Question: <URL> almost does exactly what I need, but instead of using a drop-down, I'd like the edit to happen in the grid itself.

'UITypeEditorEditStyle' doesn't seem to be of much help because setting it to None eliminates the textbox control entirely.
Or, is there an easier way to get access to the TextBox that the control is using to hook into events there?
Ultimately, I'm looking for a text-entry widget that limits the length of the input that's 1. done inline, and 2. without having to wait until the user stops typing to give them an error or truncate the input.
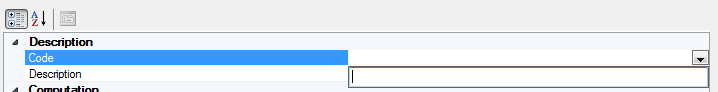
Answer: You could use a TypeConverter that would restrict the text once it's been entered. That would work only the textbox looses the focus. Let's suppose I have this class I want to edit using the property grid:
'''
public class MyClass
{
[TypeConverter(typeof(MyTypeConverter))]
public string MyText { get; set; }
}
'''
Here is a type converter code that does this:
'''
public class MyTypeConverter : TypeConverter
{
public const int MaxLength = 10;
public override bool CanConvertFrom(ITypeDescriptorContext context, Type sourceType)
{
return sourceType == typeof(string);
}
public override bool CanConvertTo(ITypeDescriptorContext context, Type destinationType)
{
return destinationType == typeof(string);
}
public override object ConvertFrom(ITypeDescriptorContext context, CultureInfo culture, object value)
{
return Truncate(value as string, MaxLength);
}
public override object ConvertTo(ITypeDescriptorContext context, CultureInfo culture, object value, Type destinationType)
{
return Truncate(value as string, MaxLength);
}
private static string Truncate(string value, int maxLength)
{
if (value == null)
return null;
return value.Length <= maxLength ? value : value.Substring(0, maxLength);
}
}
'''
Otherwise, you can hack the grid, like I demonstrate here. It's not a UITypeEditor because the underlying textbox is shared for all items. The following approach is based on selection events. Again, this is another class I want to edit:
'''
public class MyClass
{
[Editor(typeof(NoneEditor), typeof(UITypeEditor))]
public string MyText { get; set; }
public string MyOtherText { get; set; }
}
'''
Note the MyText property is decorated with a "marker" editor that just does nothing:
'''
public class NoneEditor : UITypeEditor
{
public override UITypeEditorEditStyle GetEditStyle(ITypeDescriptorContext context)
{
return UITypeEditorEditStyle.None;
}
}
'''
I can just hook the grid, like this:
'''
propertyGrid1.SelectedGridItemChanged += OnPropertyGridSelectedGridItemChanged;
public static void OnPropertyGridSelectedGridItemChanged(object sender, SelectedGridItemChangedEventArgs e)
{
PropertyGrid pg = (PropertyGrid)sender;
GridItem item = e.NewSelection;
// yes, a grid item is also an IServiceProvider
IServiceProvider sp = (IServiceProvider)item;
// get the property grid view control
IWindowsFormsEditorService svc = (IWindowsFormsEditorService)sp.GetService(typeof(IWindowsFormsEditorService));
// WARNING: hack time! this uses private members, so use at your own risks...
TextBox edit = (TextBox)svc.GetType().GetProperty("Edit", BindingFlags.Instance | BindingFlags.NonPublic).GetValue(svc, null);
// is this our funky stuff?
if (item.PropertyDescriptor.GetEditor(typeof(UITypeEditor)) is NoneEditor)
{
edit.MaxLength = 10;
edit.BackColor = Color.Blue;
}
else // don't forget to reset the edit box here
{
edit.MaxLength = int.MaxValue;
edit.BackColor = Color.White;
}
}
'''